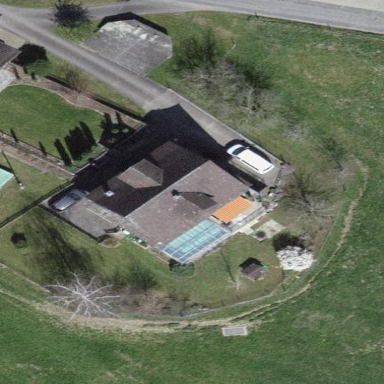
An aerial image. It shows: Simple and straightforward house.